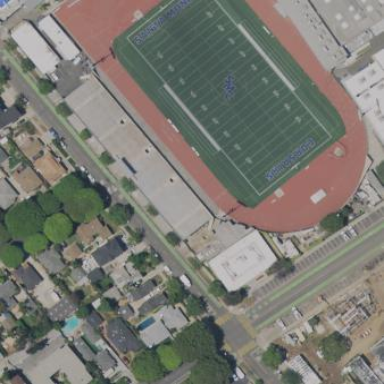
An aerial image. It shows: American football pitch with artificial turf.